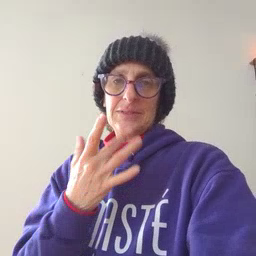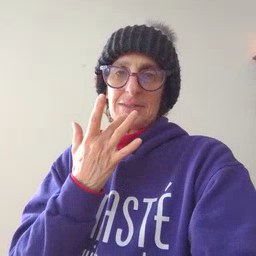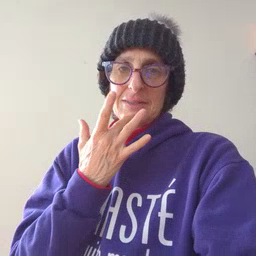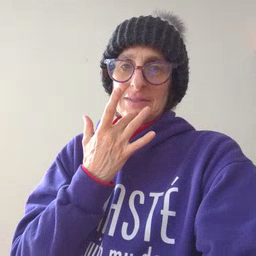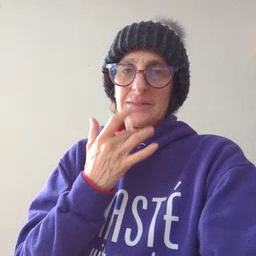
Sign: taste